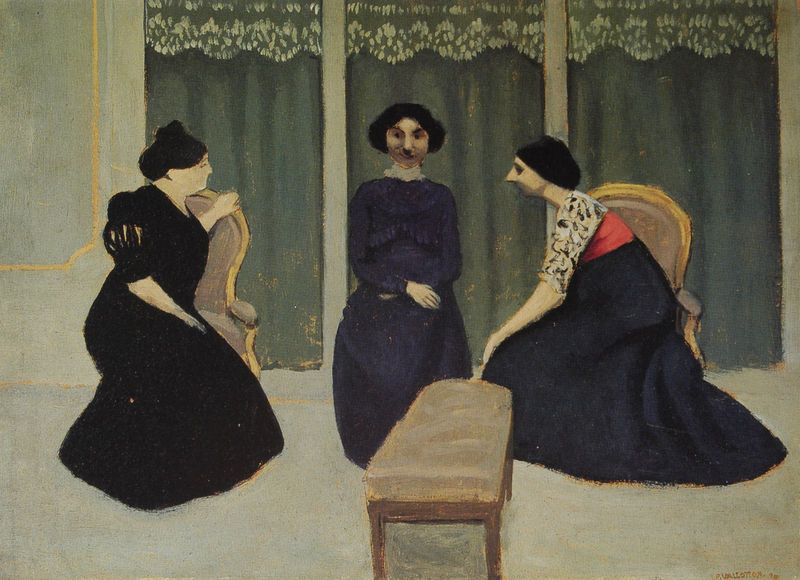
Titel: Papotage, Tratsch
Künstler: Félix Vallotton
Institution: (Privatsammlung)
Schlagwörter: blau, dunkel, fuß, gemälde, gruppe, hand, kopf, mann, schatten, weiß, frauen, grob, grün, impressionismus, menschen, ocker, sitzen, braun, brust, busen, cafe, damen, fenster, finger, frau, frisur, grau, haar, hell, hintergrund, holz, kleid, kleider, mitte, mund, männer, nase, ohr, profil, raum, reden, schwarz, stuhl, stühle, stützen, säulen, tisch, unterhalten, zimmer, gürtel, rot, beige, expressionismus, gesellschaft, gespräch, malerei, muster, rock, symbolismus, teppich, alt, bart, gesichter, jung, profile, schnurrbart, wand, arm, arme, augen, barock, blicke, bluse, falten, gesicht, knoten, kragen, mensch, rahmen, samt, spitze, trauer, ärmel, bildnis, hände, innenraum, krägen, möbel, portrait, porträt, rückenlehne, vorhang, öl, feld, felder, boden, auge, gold, haare, interieur, kostüm, sessel, sitzend, stoff, stoffe, decke, drei, saum, spitzen, theater, frontal, kinn, lippe, lippen, ohren, beine, schärpe, brüste, dutt, füße, seitlich, vallotton, armlehne, valloton, düster, lehne, sitz, sitze, unterhaltung, röcke, nachmittag, abstrakt, hellgrün, naiv, bank, hocker, schemel, blue, chair, curtain, curtains, gathering, hands, oil, people, red, stool, thron, white, window, women, karikatur, schnäuzer, afternoon, aristocracy, armchair, belt, bench, bezug, black, black in blue chair, blouse, bordüre, braut, bräute, bun, buns, carpet, ceinture, chairs, chaise, chat, chignon, collar, conversation, conversations, country, coversation, crinoline, dark, dark hair, dick, discussion, doré, dress, dresses, duktus, dunkelblau, einfach, empty, engagement, expressionism, face, falte, familie, fates, fauteuil, female, femmes, figuratif, figurative, figures, formal, france, frauen kleider hocker gardine, friends, funeral, füllig, gardine, gardinen, gefaltet, gestühl, gilded, girls, golden, gossip, gouache, grandma, gray, grazien, green, grey, group, group portrait, groupie, hair, hallo, interieu, interior, intimacy, jugendstil, kaffeekranz, kartusche, klatsch, klatschweib, klatschweiber, klimt, lace, lace curtains, ladies, lady, lounge, madison, manet, maskerade, maurice denis, meeting, mixed media, modern, moman, munch, münder, nabi, nasen, neighbours, nez, noir, nose, nosiness, ohrensessel, old, olive, painting, palor, parlor, parlour, polite, polster, primitivism, rideau, robe, room, salon, scene de genre, schnauz, schnurbart, seat, seated, secret, sisters, sit, sitting, sitting women, sitzende, skirt, sleeve, snoop, social, social scene, society, spitz, sprechen, steif, symbolism, synergy, table, talk, talking, tapete, tea, teekranz, tete a tete, theatre, three, three women, three women blua chair table, toulouse, trois, verkleidung, vert, vorhänge, wall, weib, weiber, weiblich, weibw, windows, witwe, witwen, wives, wohnung, woman, yellow, pink, stuck, balken, brown, floor, wallpaper, edel, schlicht, seite, karrikatur, scharz, halbkreis, man, zugewandt, flat, paper, color, purple, smile, drei frauen, happy, victorian, italy, arms, pose, historical, italian, art, beratung, jewish, mourning, beautiful, figure, gowns, fresco, paint, simple, black hair, tan, konversation, schmuck, females, border, creepy, mustache, moustache, sleeves, roc, black dress, lange nase, skirts, ugly, relaxed, plausch, grpb, inside, dressed, living room, kleider', gaugin, bue, big nose, minimalist, one dimension, trio, poses, hitler, frill, foot stool, tea party, paining, chiars, ottoman, cross dressing, beatiful, prim, chatting, visit, atimu, cross dressers, trans genders, ugos, gossiping, aristocrats, women gossiping, talk between 3 women, converse, intent, pointy nose, hochsteckrisur